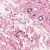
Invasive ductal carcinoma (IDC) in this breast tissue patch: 0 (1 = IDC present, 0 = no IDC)